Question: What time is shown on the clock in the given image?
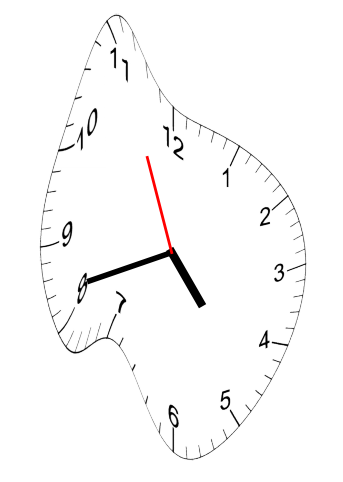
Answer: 04:41:56